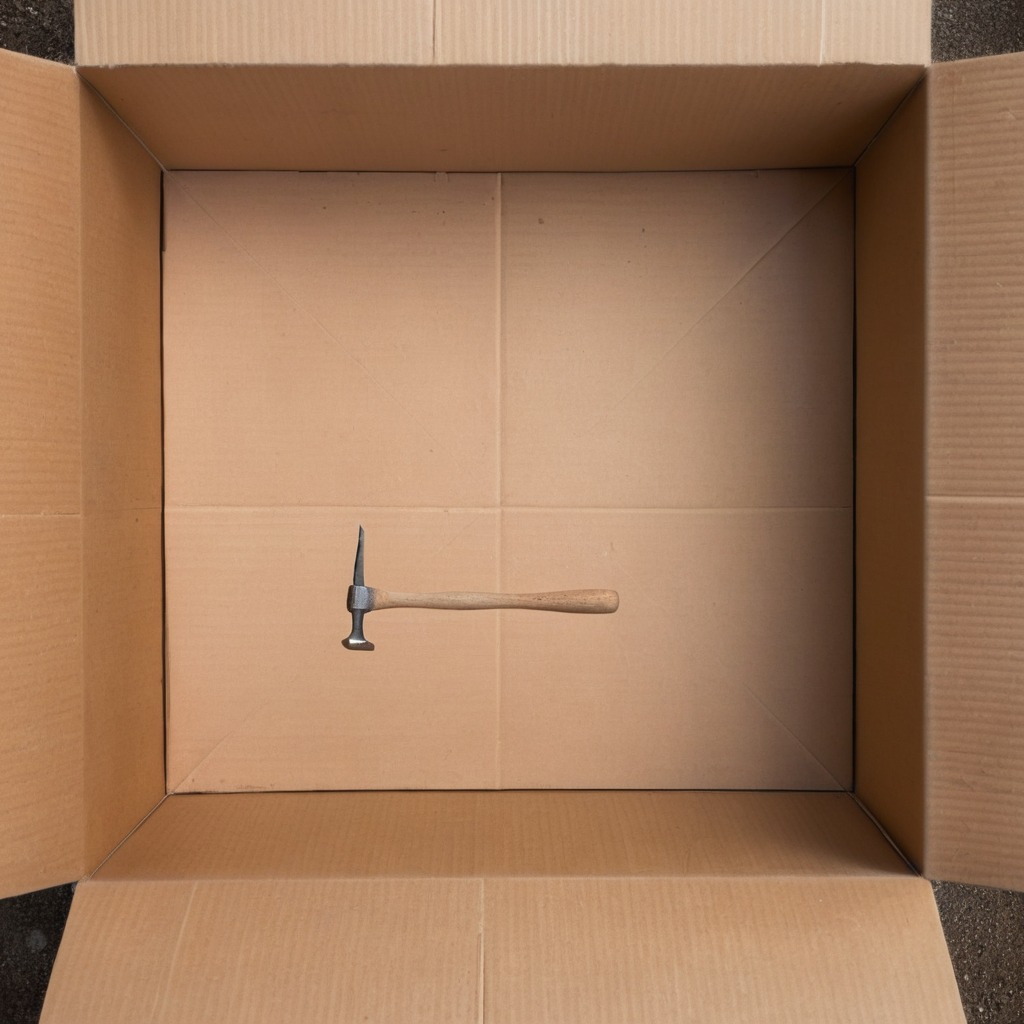
A hammer is lying on the cardboard box surface.